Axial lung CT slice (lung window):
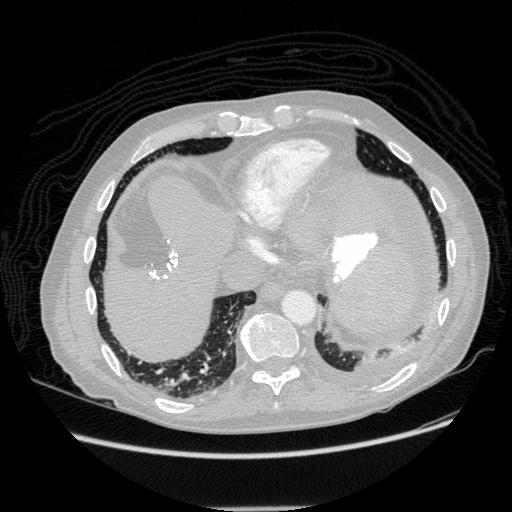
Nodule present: no